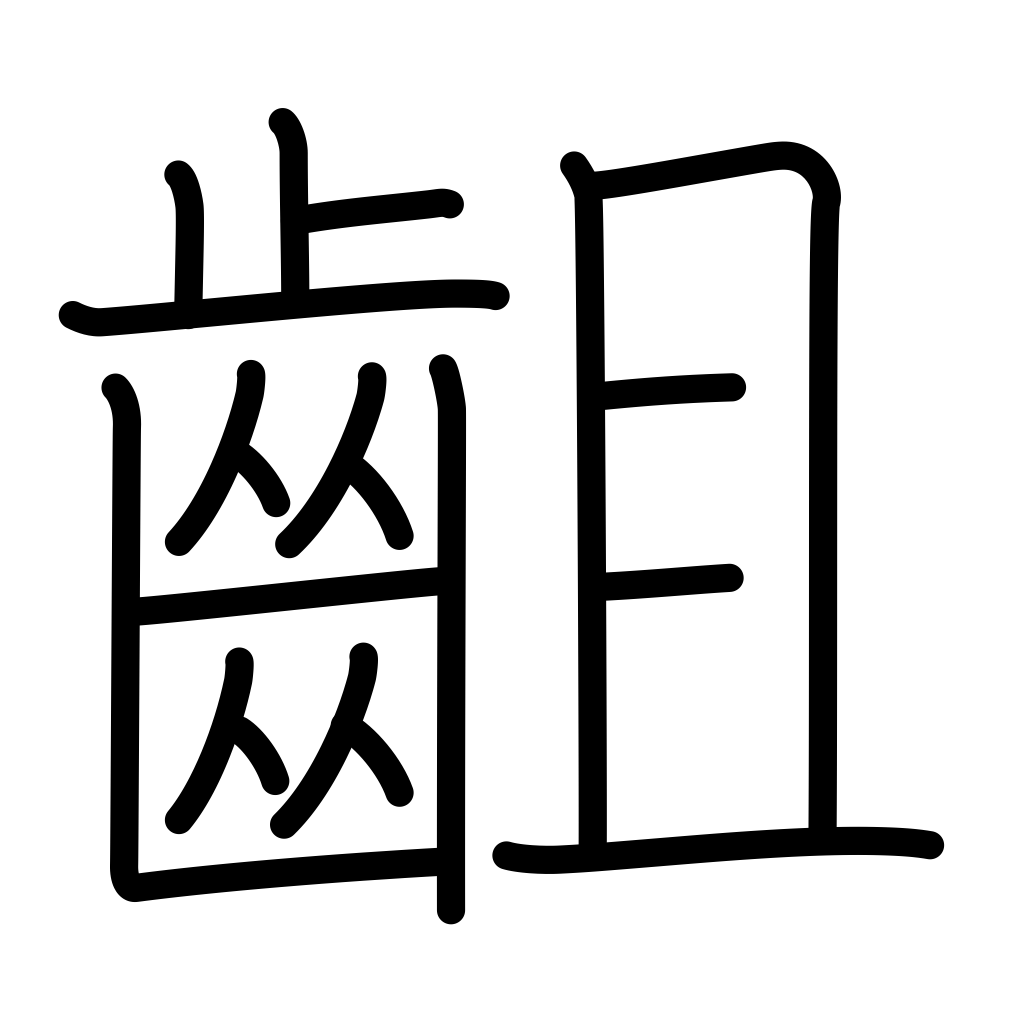
Meaning: uneven, bite, disagree